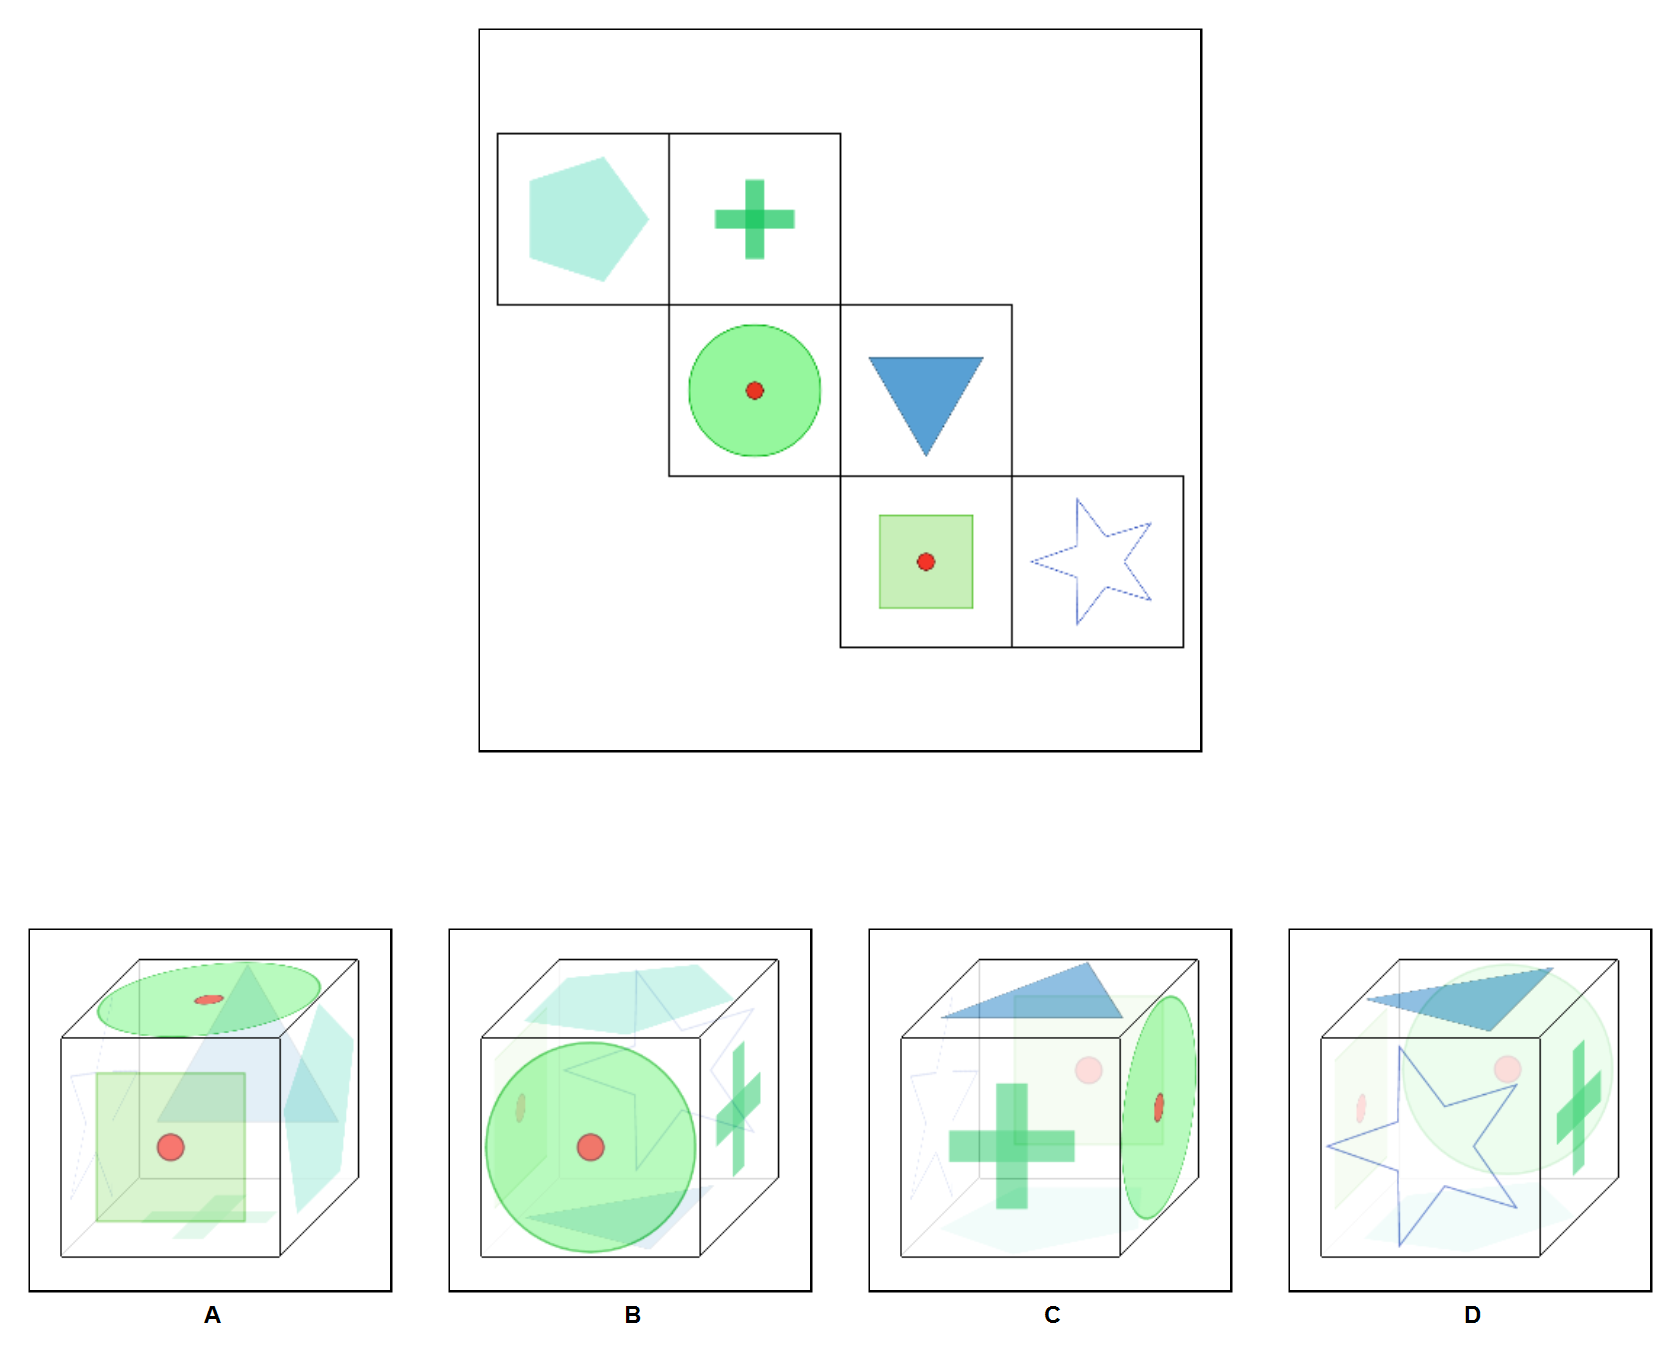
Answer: A